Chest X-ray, PA view. Patient: 40 years old, sex M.
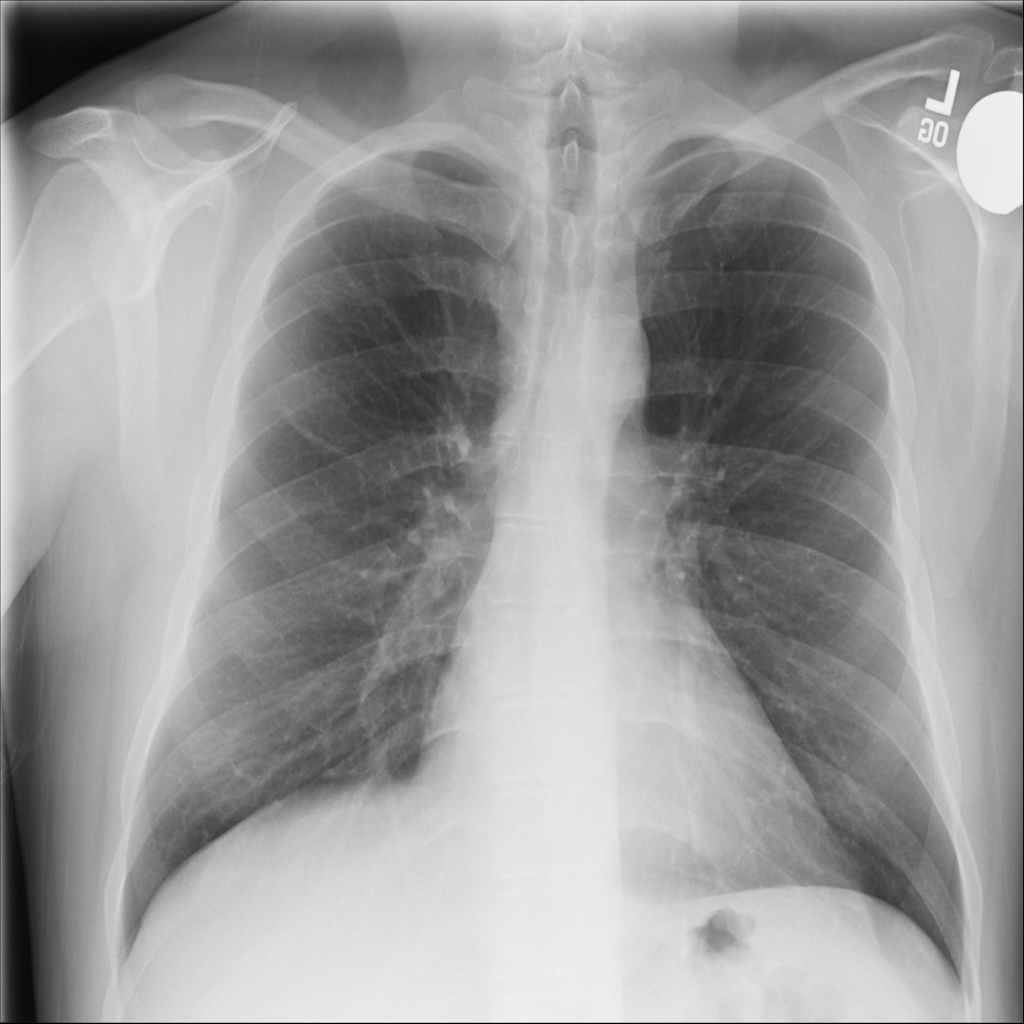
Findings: Atelectasis